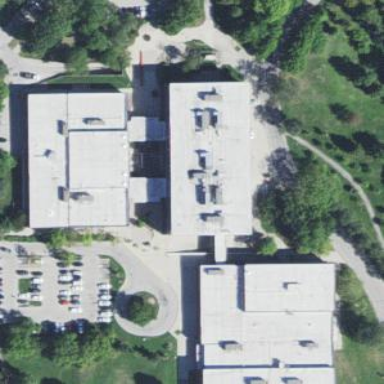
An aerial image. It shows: School building.